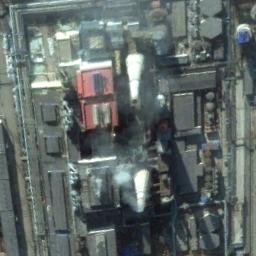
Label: thermal_power_station